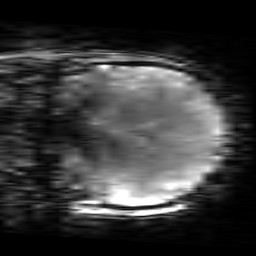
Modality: T2starw
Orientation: coronal
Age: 22
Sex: female
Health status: healthy
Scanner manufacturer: siemens
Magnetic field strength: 3 T
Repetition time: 0.7 s
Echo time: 0.02 s